Question: In this little bit of screenshot from the GMail web client, you can see that the name of the sender of one message (chess.com) has a small icon associated with it (a chess piece.) It is not the favicon for the domain (although it's quite similar to it,) and I've never set up anything special on my end, nor added chess.com to any address book or other client-side database. Does anyone have any idea how this is implemented, and how it might be possible for a sender of email to include an icon like this?

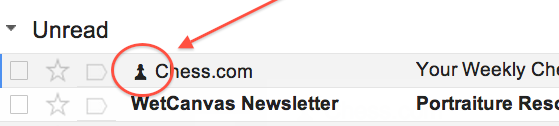
Answer: It could simply be that the character is a character in some font.
See if you can select it like you would a character.